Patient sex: F
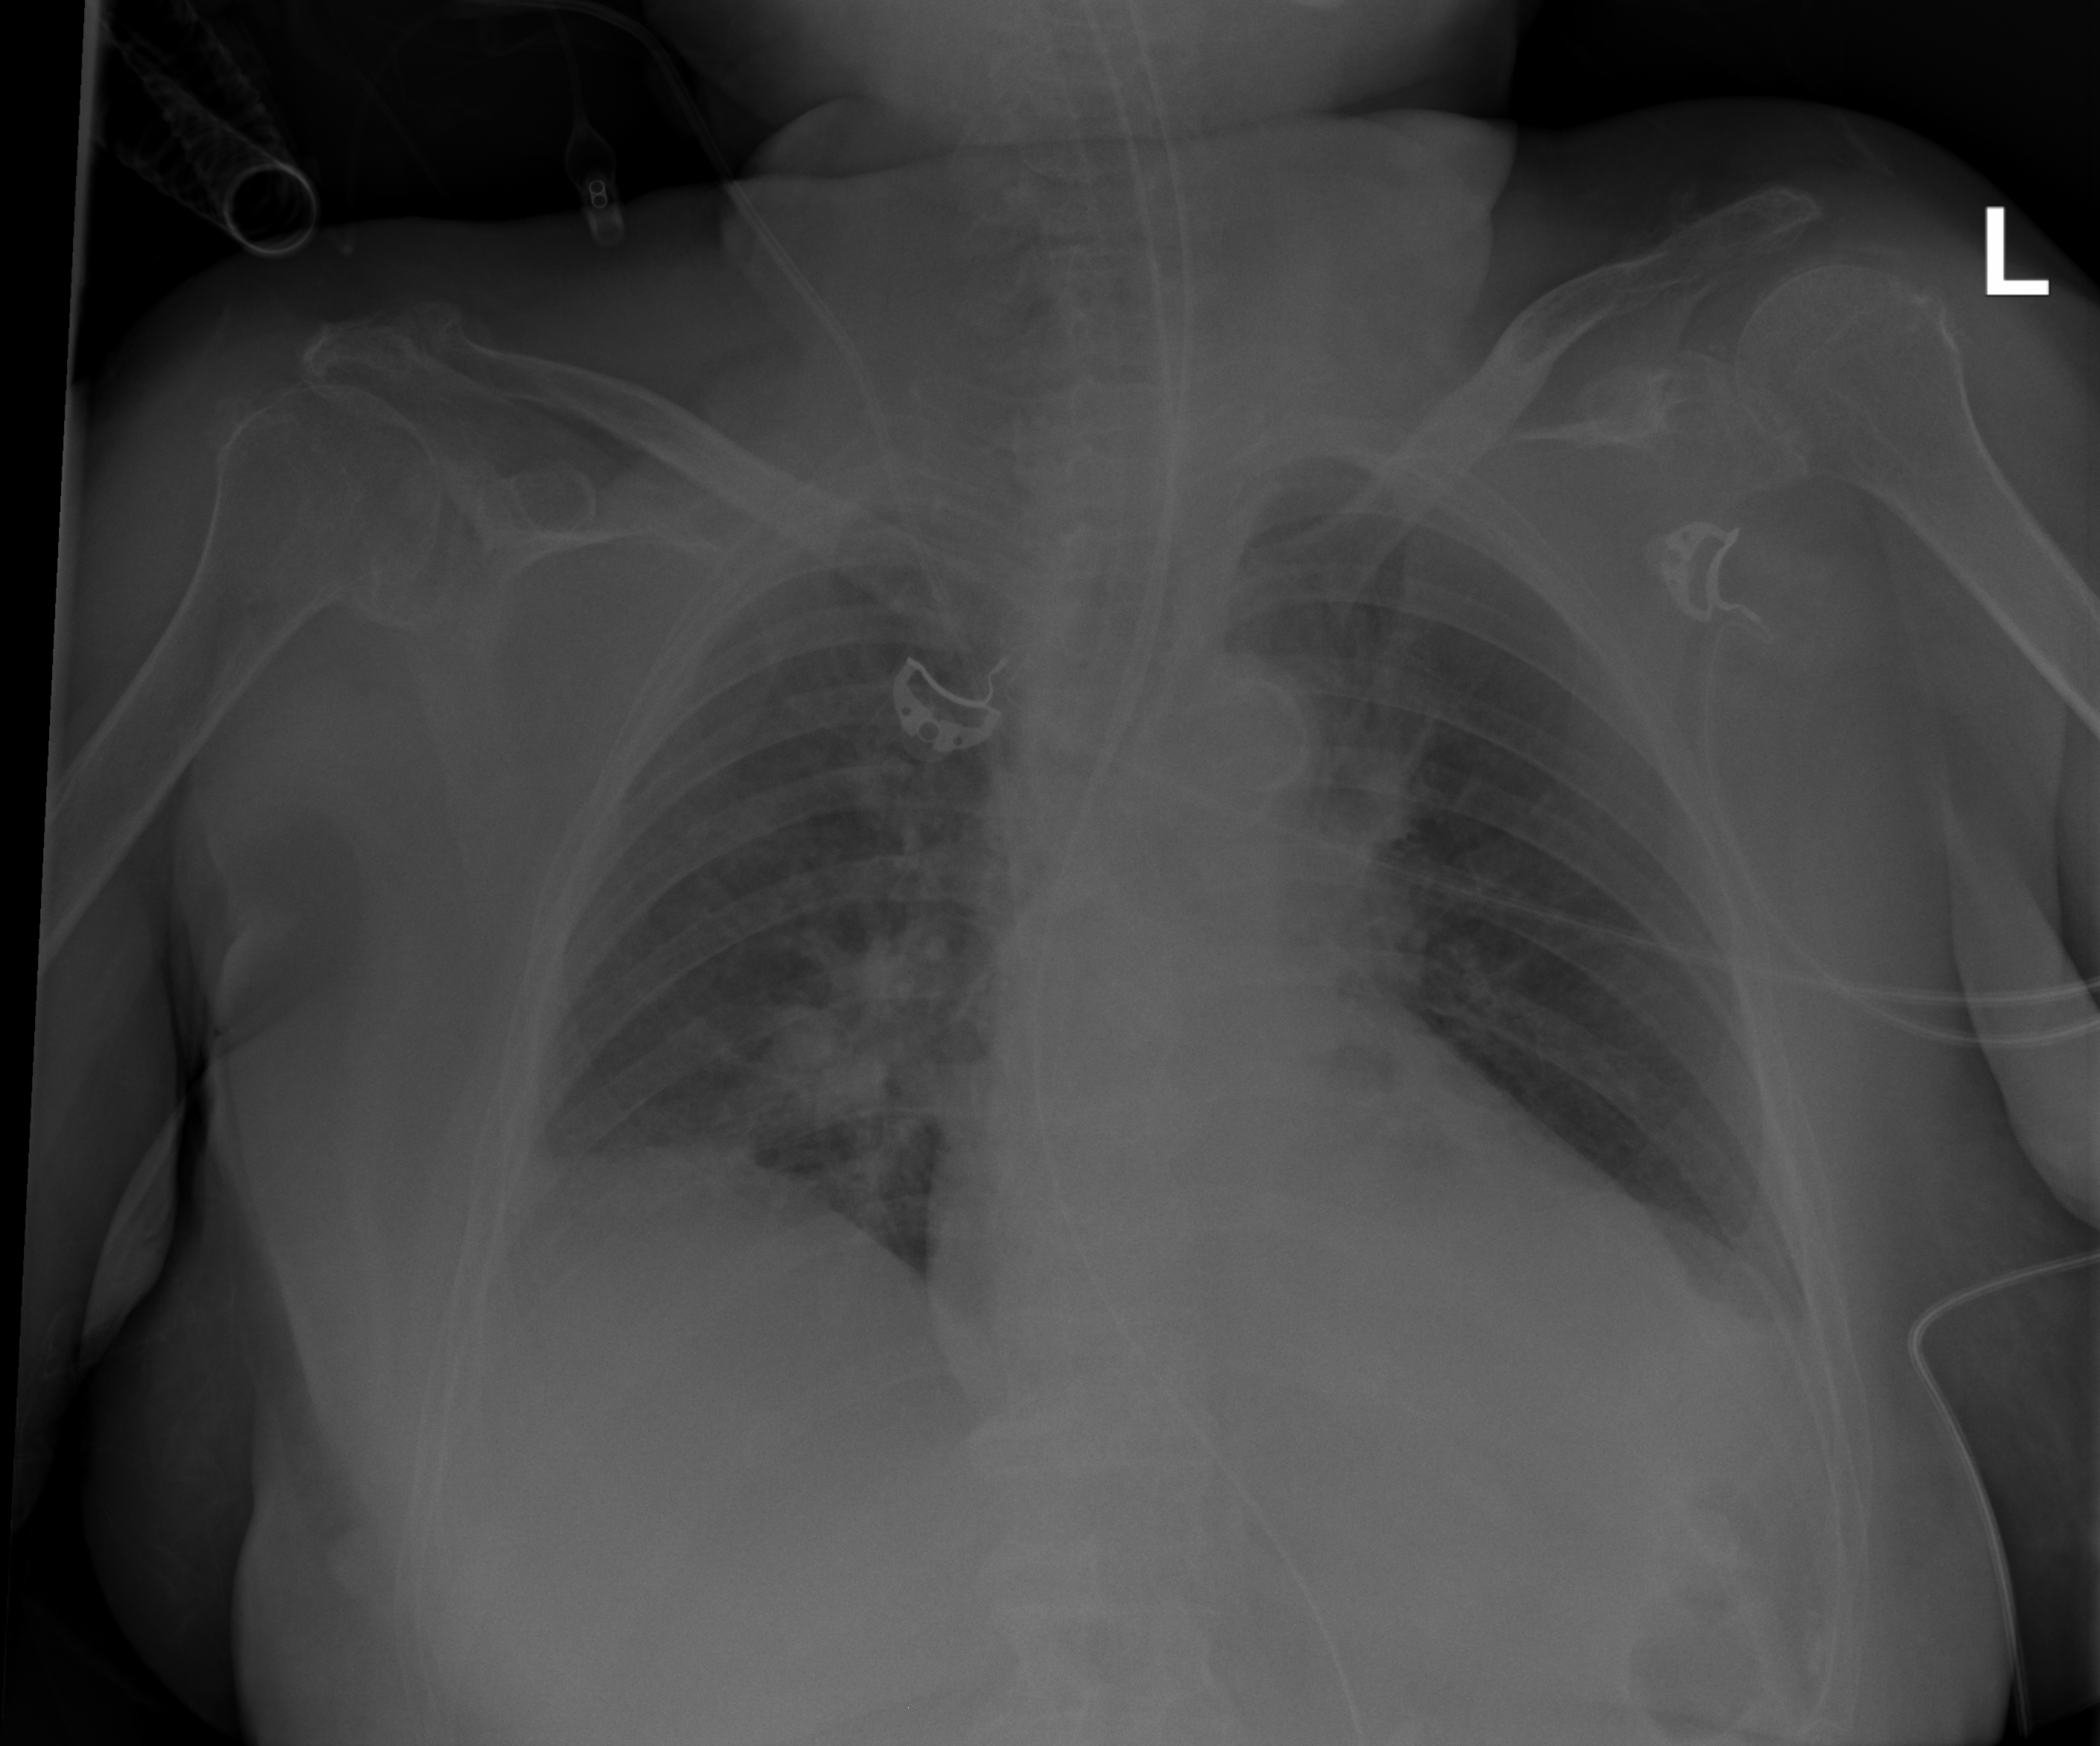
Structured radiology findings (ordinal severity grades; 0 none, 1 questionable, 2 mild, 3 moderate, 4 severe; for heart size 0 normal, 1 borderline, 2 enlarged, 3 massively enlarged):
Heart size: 1
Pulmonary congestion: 2
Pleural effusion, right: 1
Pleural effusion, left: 2
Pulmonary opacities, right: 0
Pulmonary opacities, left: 0
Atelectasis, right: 1
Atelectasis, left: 1